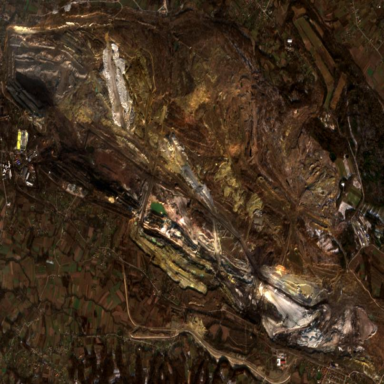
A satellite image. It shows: Quarry area.